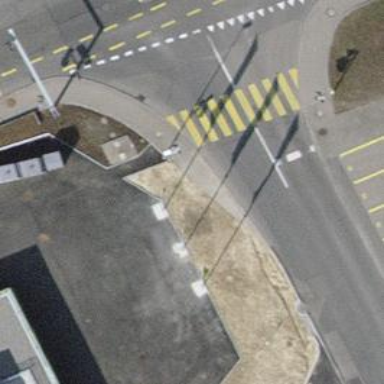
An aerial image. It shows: Kerb serving as barrier.